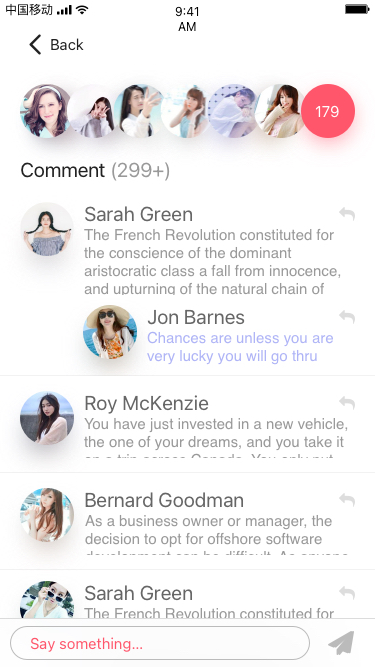
Text in this UI design:
179
Comment (299+)
Sarah Green
The French Revolution constituted for the conscience of the dominant aristocratic class a fall from innocence, and upturning of the natural chain of events that resounded all over Europe
Jon Barnes
Chances are unless you are very lucky you will go thru many different relationships before you find your special someone. Finding your sole mate is like gambling. In poker and blackjack you may have to play dozens of hands until you get a winning hand, and it is the same with relationships.

During your life you will probably meet some people who seem like they may be the one, or that they are close, but still have the feeling that something else is missing. My advice is that if you are not happy, because something seems like it is missing, then it usually is not right.

Before I found my special someone, I was in a relationship for over 10 years, and I thought everything was great, until I started to seriously consider getting married. Then I noticed that we had so little in common and in reality wanted so many different things out of life and one day we both realized there was much about each of us that we both wanted from someone, but it was not us that we wanted.

Then one day I decided I had enough of trying to go to clubs and bars to meet people. I was sick and tired of trying to find someone in the time it takes to finish a drink. It always seemed the ladies I would meet were all wrong for me, or they seemed great after talking to them for 5 minutes but they seemed to have no interest in me.

Then one day I had an idea, it was not an original idea but I decided to use the internet to try to find the right person for me. So I proceeded to make a myspace profile. On this page I tried to put the real me and not the funny guy trying to be charming that was looking for love at the bar.

And as I would at the poker rooms I went all in, I poured my heart and sole into this. I wrote what I wanted and wrote down who I truly think I am and not who I want to be, and I was rewarded by 1 email responding to my site.

It was amazing; the response I got was like a dream. Imagine you are sitting in a Las Vegas casino playing poker. You are down to your last few dollars, you go all in and you wind up being dealt a Royal Flush, and suddenly the sky is bluer, the grass is greener, and all your worries seem to just fade away.

At first things were a little awkward for the both of us. We decided to hold of on actually meeting until we got to know each other first. We spent a month just talking everyday on the internet. You can really open up to someone and show them the real you and not have to worry about rejection on the internet, after all you are just a faceless ghost, and if things don’t work out you could be sitting next to her on the bus one day without ever knowing it.

The key to finding happiness is realizing you are going to bust more then you are going to get blackjack, but you must keep trying, trying to remember you only need to find the real thing once.
Roy McKenzie
You have just invested in a new vehicle, the one of your dreams, and you take it on a trip across Canada. You only put gas in it and drive sightseeing and following your nose. Filters and oil changes are ignored. The car breaks down in the middle of that long stretch of road between Manitoba and Alberta. It takes two days to get you up and running and the bill is more than a year’s worth of oil changes and regular maintenance. Just like the family vehicle, your business computer systems require regular maintenance to ensure optimum system performance and uptime to prevent productivity losses. What really happens during system failure?

The user is unable to do their job using the productivity tools you have provided Potentially this may affect two or more employees if their activities are linked The system failure may be enterprise wide, causing everyone down time The failure may happen at the “worst possible time”. Closing date for an RFP submission, payroll, month-end or year-end or ???? There may be total data loss

The people affected must contact the support person and explain the issue. Hopefully, the service provider is immediately available and they must only wait while the technician travels to the site. Once on site, the technician must diagnose the problem and implement the repair. Will parts be needed? Will they need to be ordered? Will a temporary loaner be required? Will software need to be reloaded? Will software support need to be contacted?

All of these will add to the time to resolve the problem. During this time one or more of your staff will be unable to do their job using the tools provided. How much money is lost in employee downtime, lost sales opportunities, damaged client information, investments to rebuild data, and potentially no available back-up? Emergency callout rates for the service provider may be in effect. Express shipping costs, Software support costs, and data recovery costs may apply. You are looking at an expensive solution! What is the cost of a pro-active repair?

With an affordable investment, you will find a program of regularly scheduled preventive maintenance to be most valuable and the best return on your dollar. This type of activity will avoid down time and loss of production from employees. Your investment would pay for itself by eliminating a major system failure or data loss. Loss of service to user scheduled for a time of minimum requirements. User can pre-plan alternate activity Cost of labour at reduced prescheduled rate Cost of parts without emergency shipping costs Find a solid company that will provide a program of regularly scheduled maintenance visits who will become familiar with your computer and network system. That technician should visit the site and document all computer and networking hardware, peripherals and all operating systems, productivity and application software. This will give you both a solid understanding of the current network environment and will provide a starting point for a preventive maintenance program. This site visit will also enable you to analyze and improve efficiencies within your system. There are many other advantages in this type of process that should include: Reduces the incidence of emergency and service calls. IT service able to be budgeted for more accurately. Proactive preventive maintenance solves issues before they become problems. Reduces IT cost per user by improving system uptime and productivity. Discounted hourly rate based on a minimum site visit. Timely accounting for all work performed. Dependable and reliable tools to operate your business. When you invest in a tool to get your work done, you would not think of not maintaining it and your network system is no different; it is a critical tool that needs to be maintained. Plan for it, budget for it and it will give you a solid system to improve your bottom line.
Bernard Goodman
As a business owner or manager, the decision to opt for offshore software development can be difficult. As anyone who has experience knows, there are advantages and disadvantages to outsourcing software development. How then, do you balance the risks and rewards and come out on top? Here are five tips to ensure that you receive an excellent return on investment:

1. Complex project management experience. When selecting an offshore software development company, ensure that they have extensive experience in complex project management. The company’s internal team should run like a well-oiled machine, and they should have longstanding relationships with their own subcontractors. 2. Specialized knowledge and expertise. The most agile software development companies have an extensive network of specialists. These specialists may not be on the company payroll (which is why the company can offer you significant cost savings), but they can be depended upon to complete the necessary tasks on time and within the budget. 3. Knowledge of your industry. In theory, offshore software development companies should be able to perform custom software development for any type of business. There will be less of a learning curve, though, and greater chances for success, if the company has knowledge of your industry or a related industry. For this reason, ask for referrals and determine if the projects the company has managed are similar to or in alignment with the goals of your project.

4. Delineate areas of responsibility. Chances are, you’re considering hiring an offshore software development company because you don’t have the in-house expertise to get the job done and know that it is more cost-effective to outsource the project. Nonetheless, you will need to actively participate in a needs assessment and at various benchmarks throughout the life of the project. By creating a clear delineation of areas of responsibility, you will have a clear understanding of the number of staff hours you need to devote to the project, and plan accordingly. 5. High standards. Both you and the offshore software development company you choose should adhere to high standards. Aside from the talent of the technical experts involved, successful custom software development depends upon rigorous testing. The most dependable companies use the highest industry standards in testing each aspect of the products they create so that you receive a product that is ready to implement. Essentially, the most successful offshore software development companies are competent and flexible, and see their role as an information technology partner who solves your software problems, supports your team, and manages your projects from beginning to end. When you choose such a company, you can rest assured that you will receive an excellent return on investment.
Sarah Green
The French Revolution constituted for the conscience of the dominant aristocratic class a fall from innocence, and upturning of the natural chain of events that resounded all over Europe
Back
Say something…